Chest X-ray:
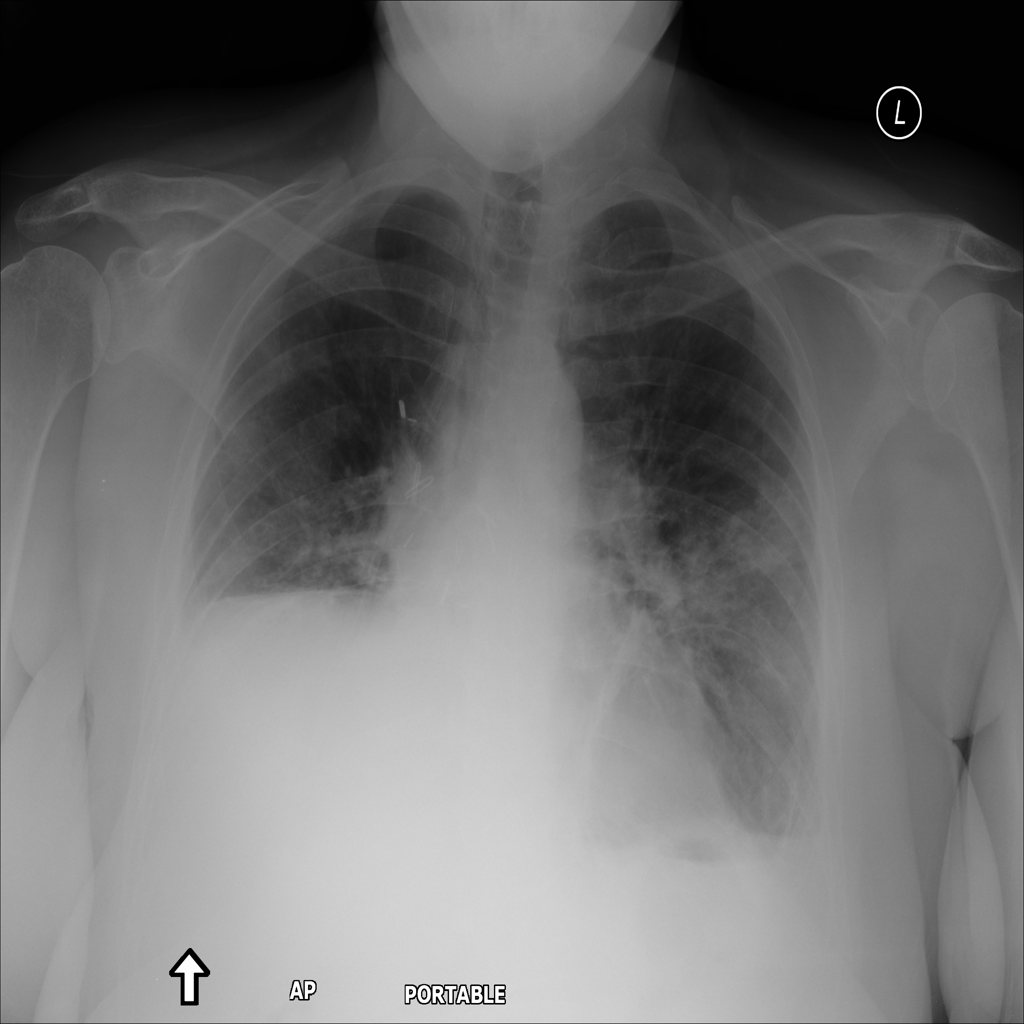
Findings: Consolidation
No abnormal finding: no